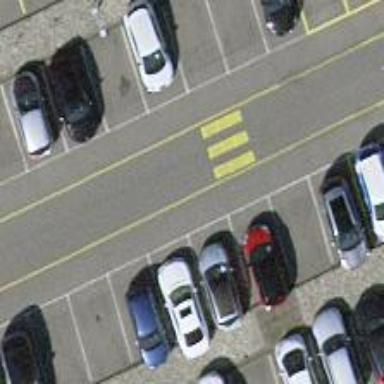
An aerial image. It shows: Road serving as parking aisle.